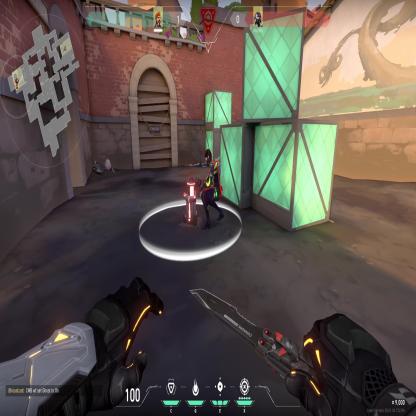
Label: planted spike ; enemy